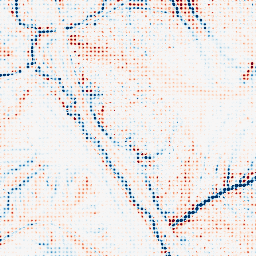
Category: edge_preserving
Decomposition family: median
Decomposition parameters: size: 11
Upsampling method: sinc_hamming
Upsampling parameters: scale: 8
kernel_size: 4
Upsampling scale: 8